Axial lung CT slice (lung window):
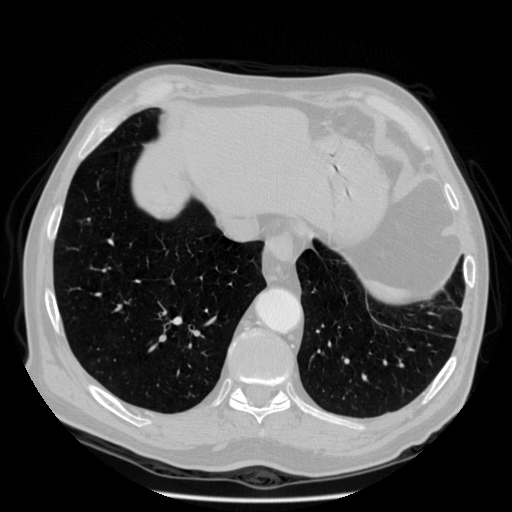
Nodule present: no